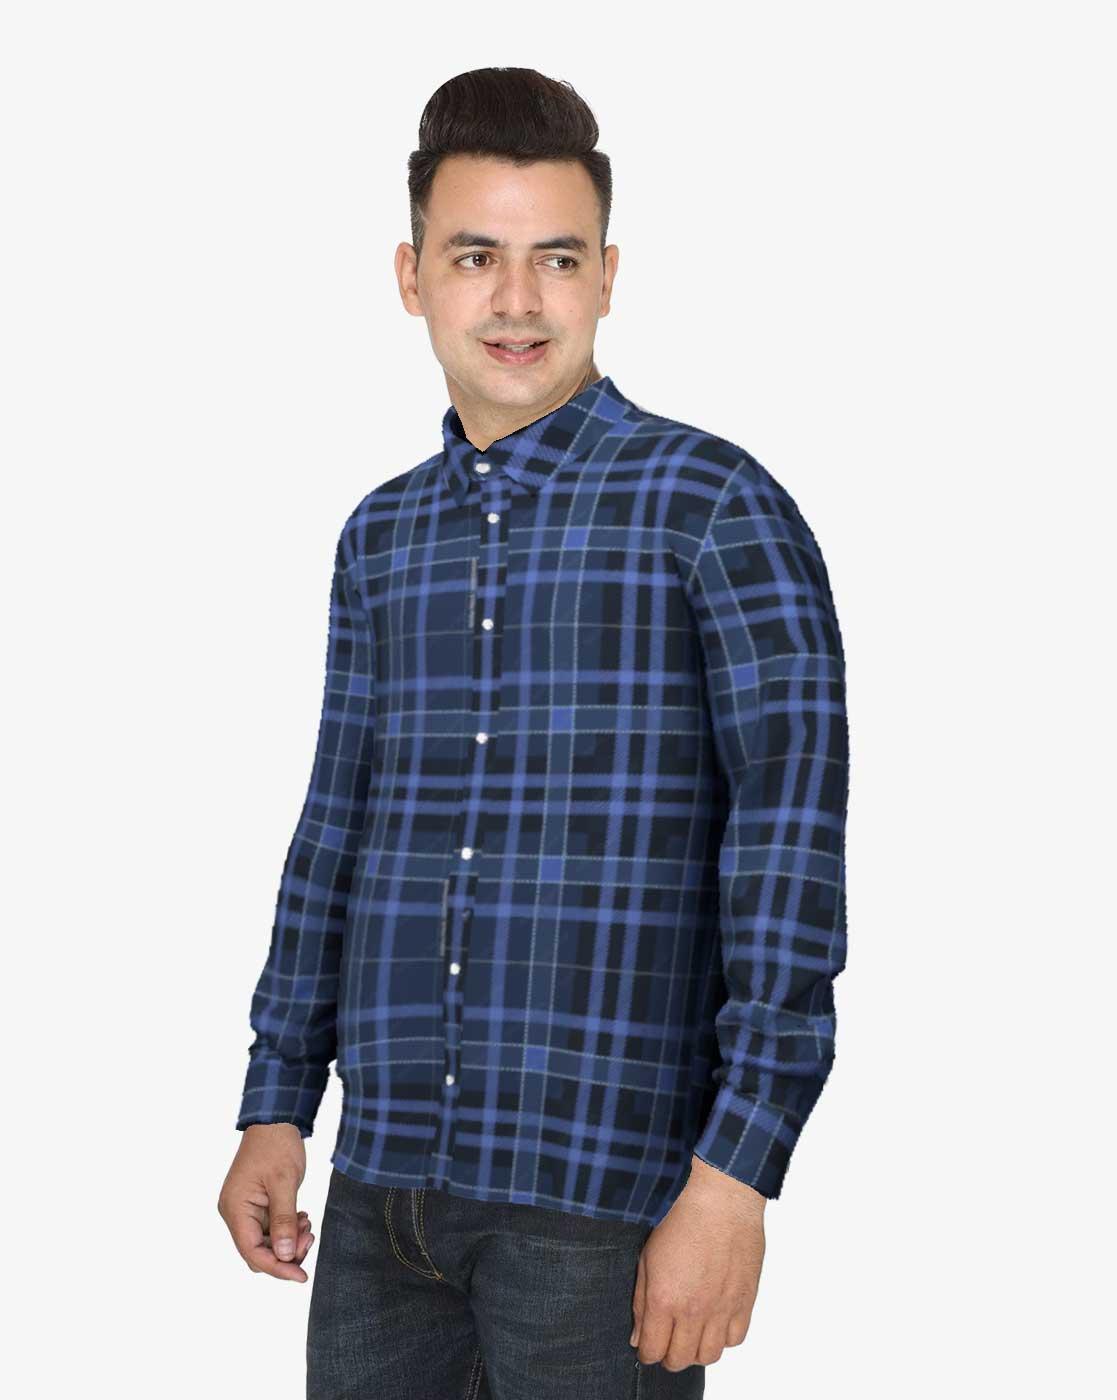
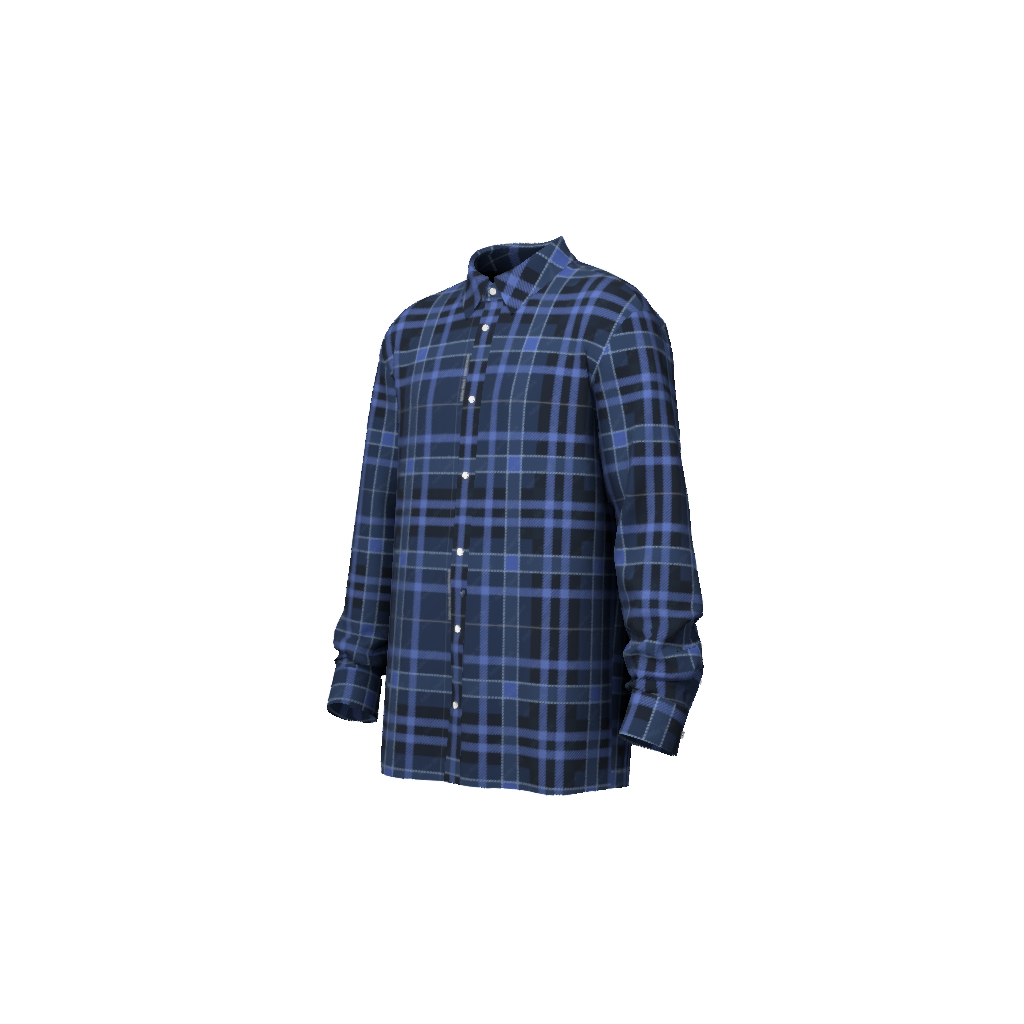
Clothing description: navy regular fit plaid button up tee